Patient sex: F
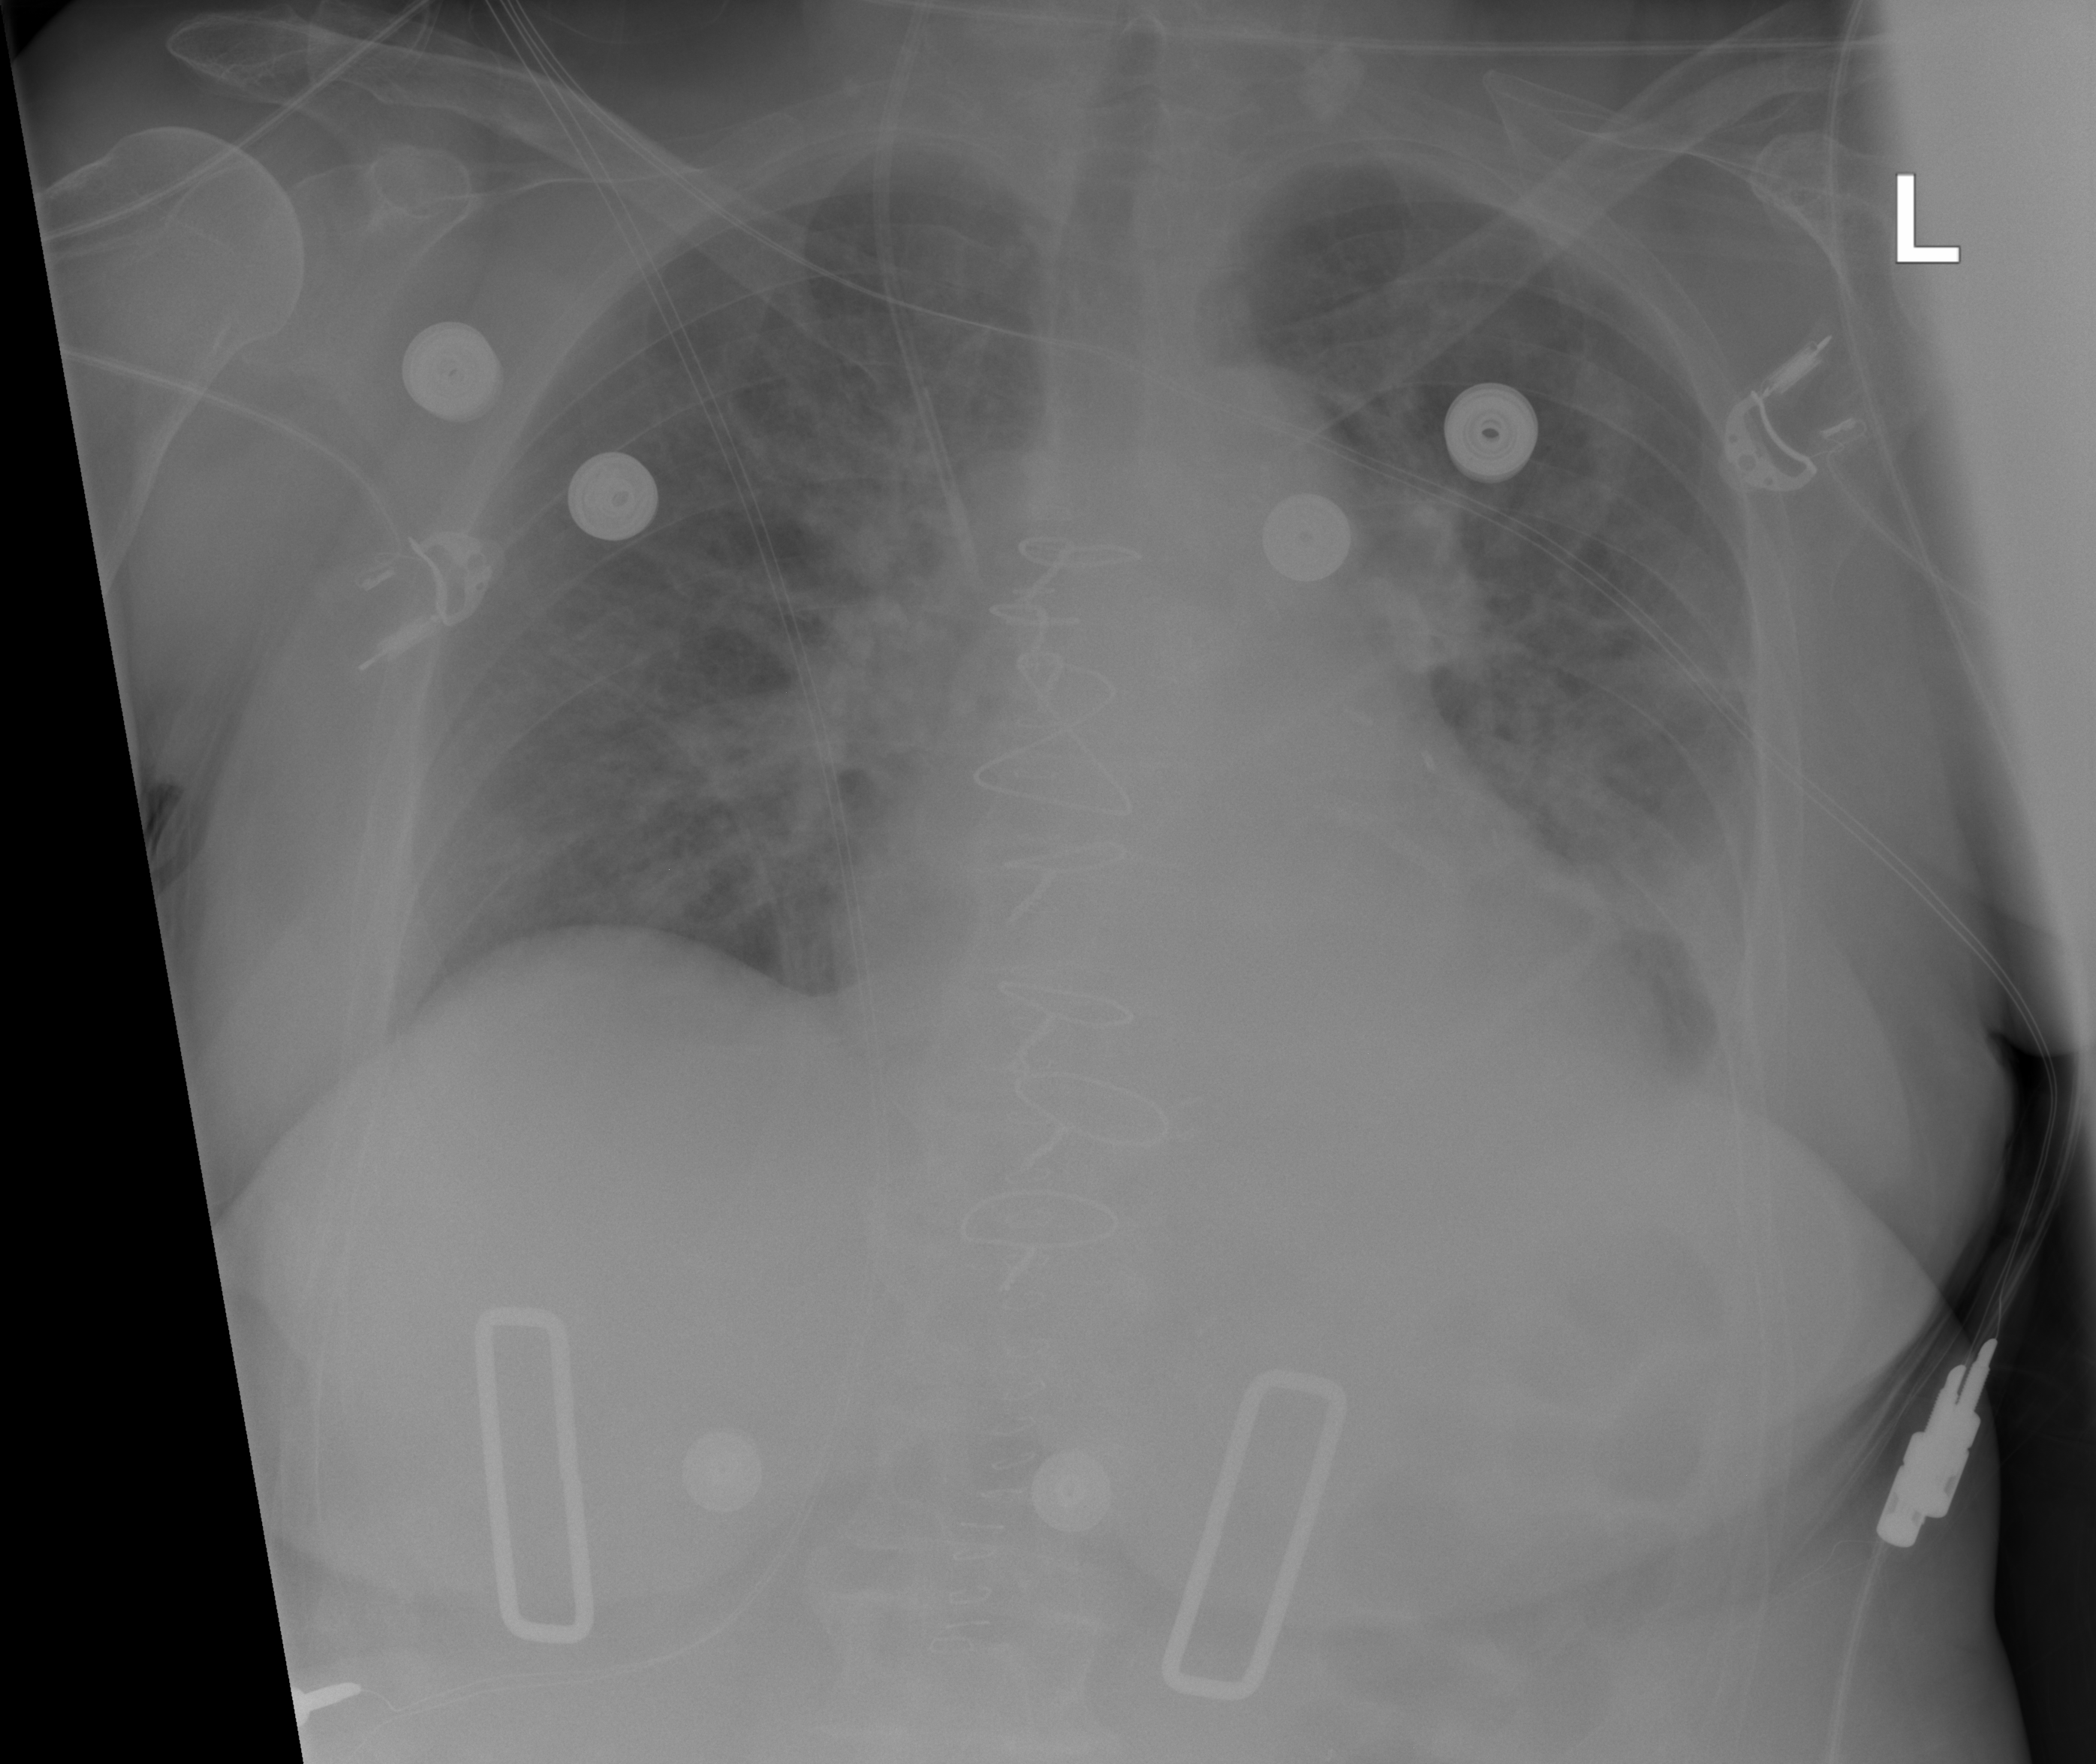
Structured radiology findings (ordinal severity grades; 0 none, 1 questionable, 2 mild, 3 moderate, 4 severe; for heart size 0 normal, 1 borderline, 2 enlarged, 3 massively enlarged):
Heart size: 2
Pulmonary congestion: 2
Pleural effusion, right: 0
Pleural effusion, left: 0
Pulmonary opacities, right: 2
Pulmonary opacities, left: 2
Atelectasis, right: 2
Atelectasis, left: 2